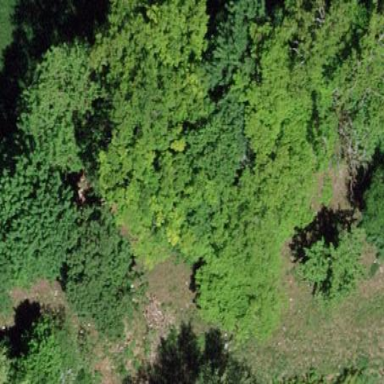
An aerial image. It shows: Forest area.